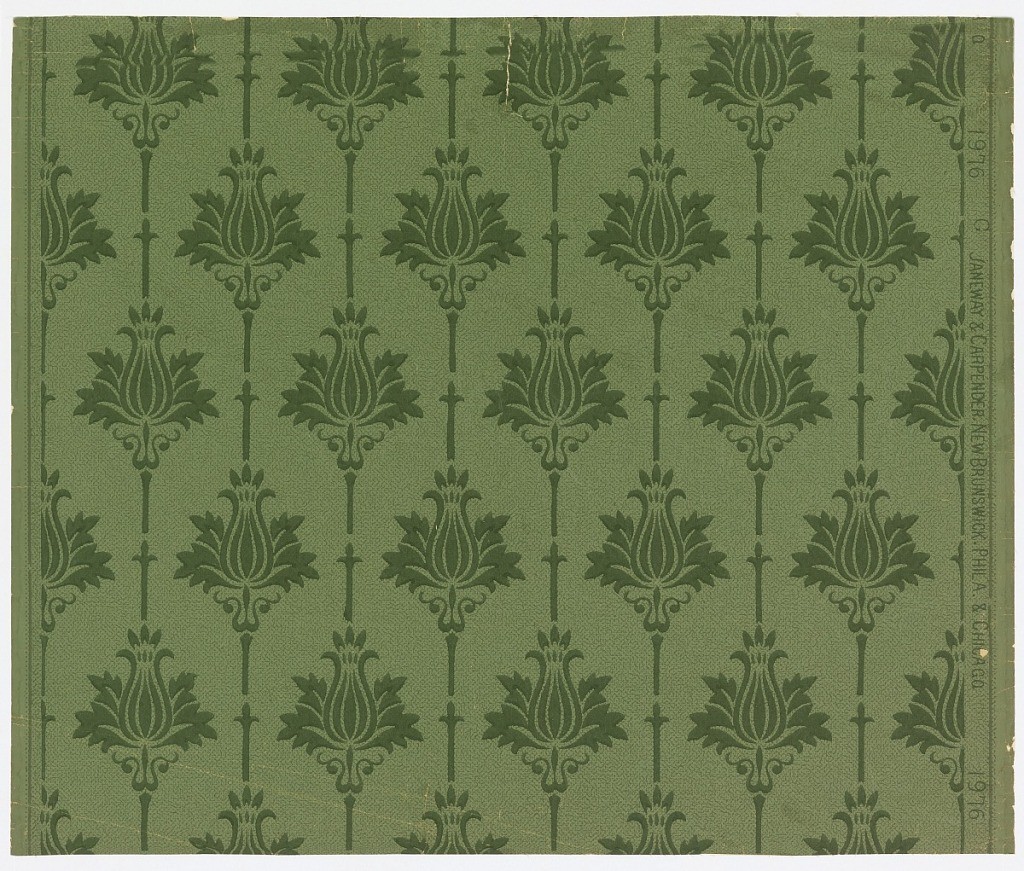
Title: Sidewall
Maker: Janeway & Carpender, New Brunswick, New Jersey, est. ca. 1872
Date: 1910–1920
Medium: Machine-printed paper
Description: Deep green stylized floral stripe printed over background of pin dots and minute swirls. Printed on lighter green ground.